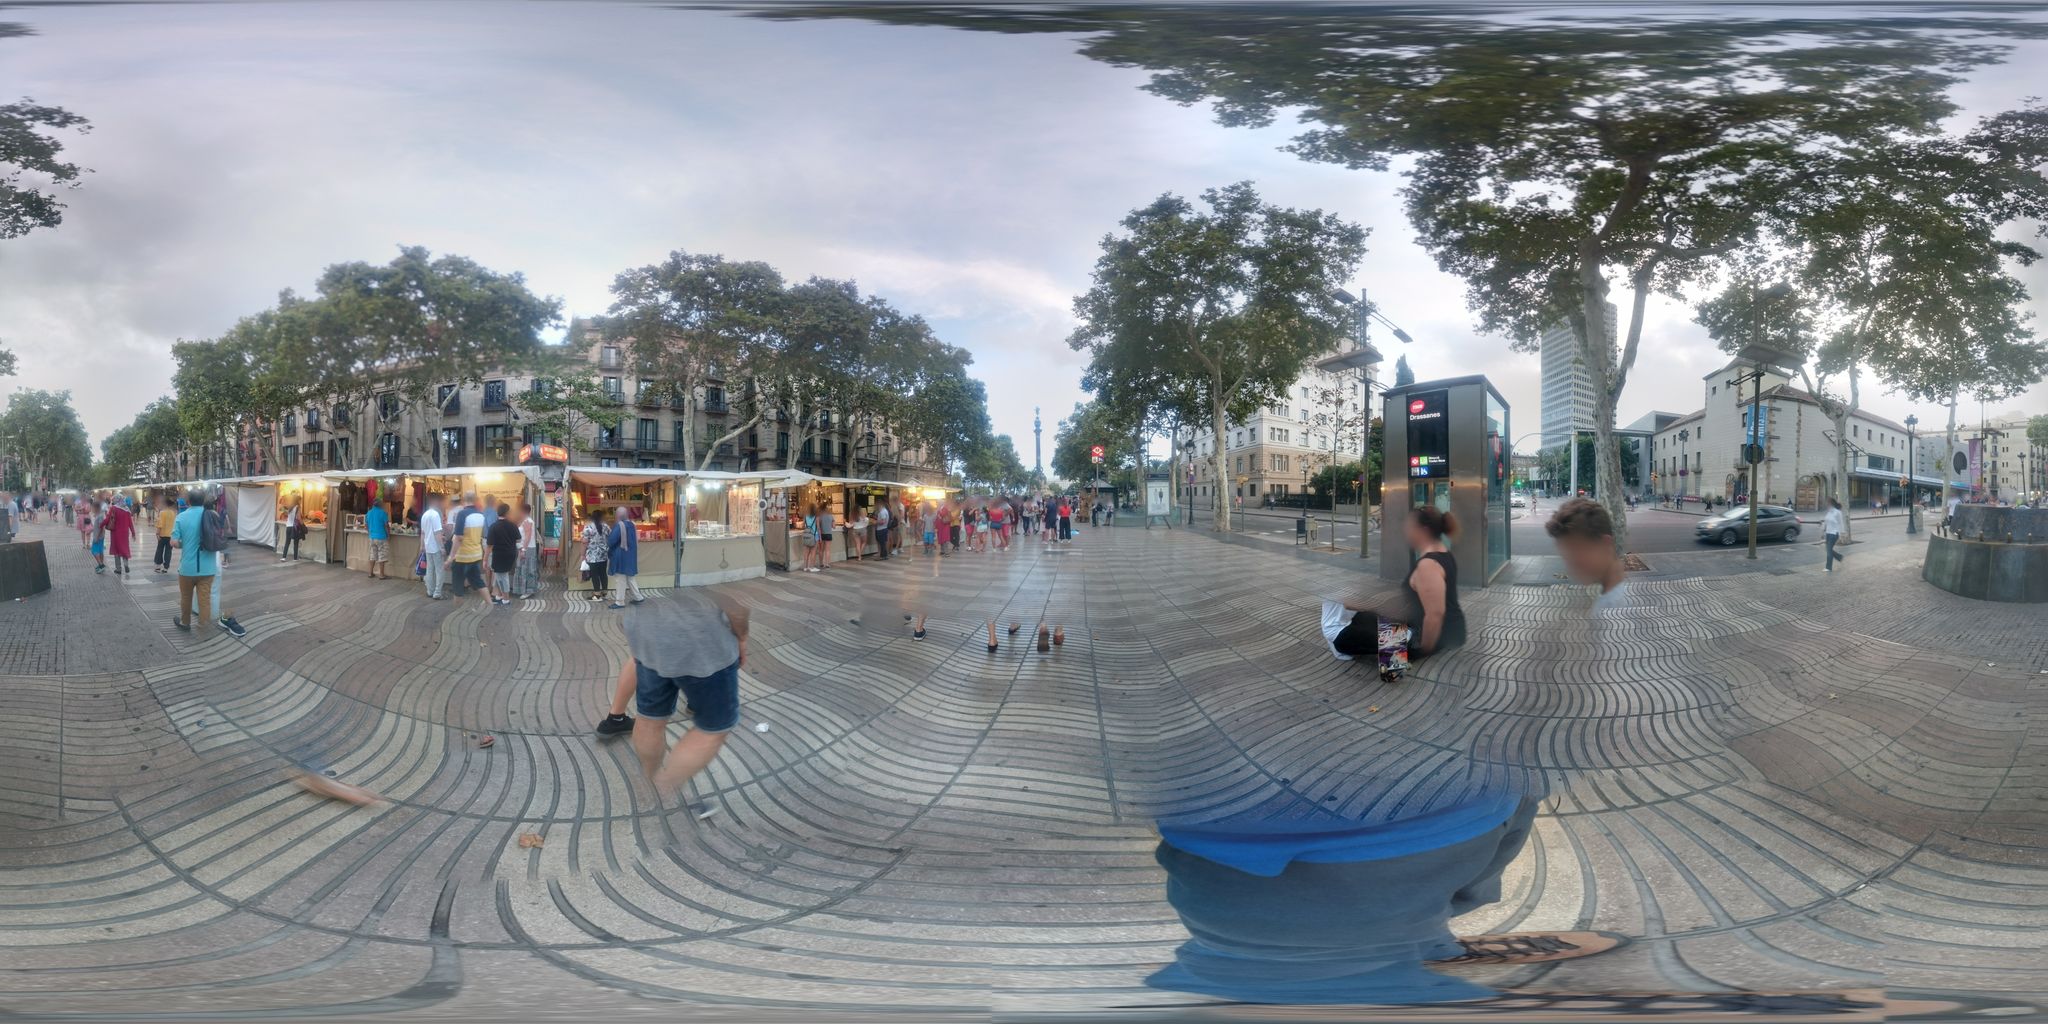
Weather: clear
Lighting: day
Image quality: slightly poor
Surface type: walking surface
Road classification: pedestrian, corridor
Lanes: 1
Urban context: urban centre
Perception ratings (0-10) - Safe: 4.6, Lively: 4.76, Beautiful: 5.93, Boring: 1.22, Depressing: 3.48, Wealthy: 3.97